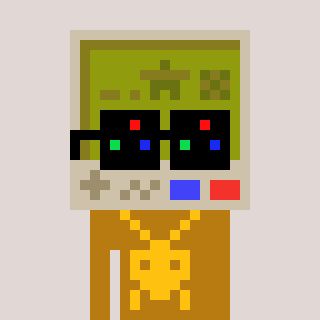
a pixel art character with square black sunglasses, a gameboy-shaped head and a gold-colored body on a warm background